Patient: sex M, age 32
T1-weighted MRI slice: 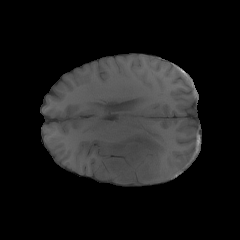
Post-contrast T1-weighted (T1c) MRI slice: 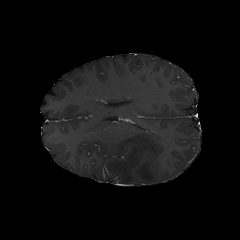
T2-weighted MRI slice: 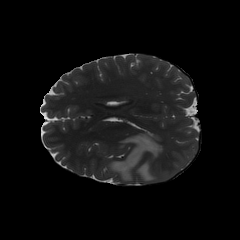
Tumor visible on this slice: yes
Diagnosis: Astrocytoma, IDH-mutant
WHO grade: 2